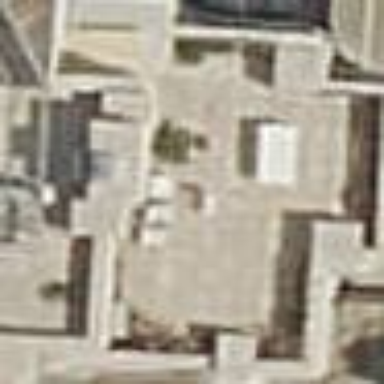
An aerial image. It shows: Part of building is shown in the image.